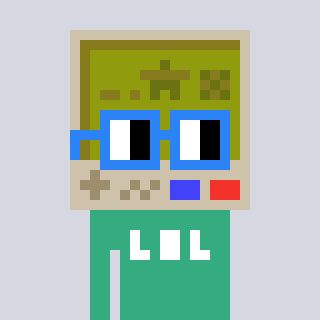
a pixel art character with square blue glasses, a gameboy-shaped head and a teal-colored body on a cool background